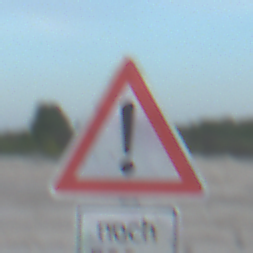
Verkehrszeichen: Gefahrenstelle
Zusatzzeichen unten: LaengeEinerStrecke3
Umgebung: Outdoor, Beach
Tageszeit: SunriseSunset
Wetter: PartlyCloudy
Licht: Natural
Jahreszeit: NotSpecified
Kontrast: LowContrast